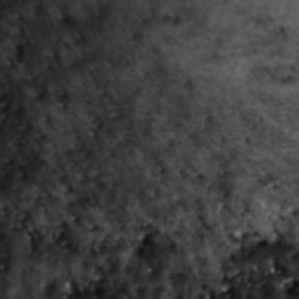
Label: frost